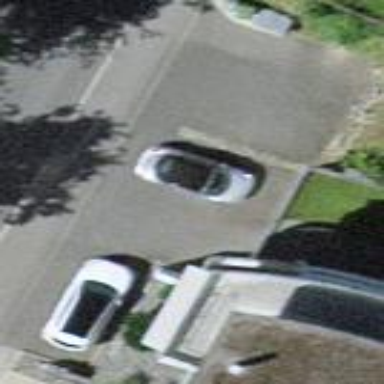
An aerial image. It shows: Parking area.